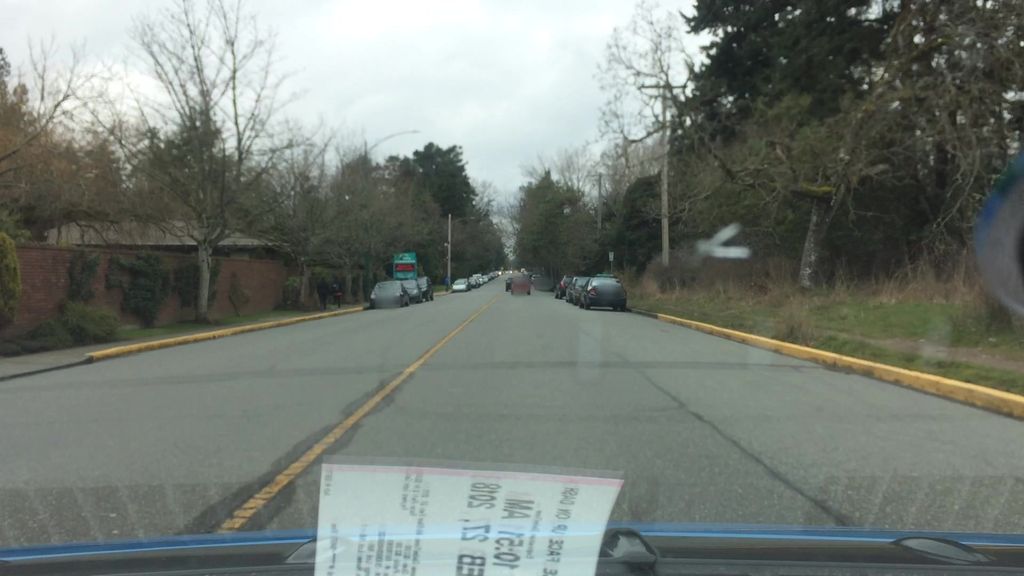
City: victoria